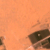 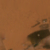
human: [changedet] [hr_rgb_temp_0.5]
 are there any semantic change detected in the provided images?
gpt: There is no change to mention.